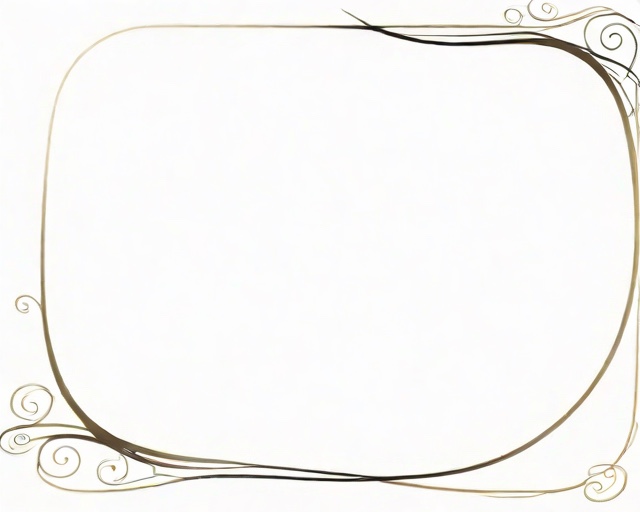
Category: Wedding